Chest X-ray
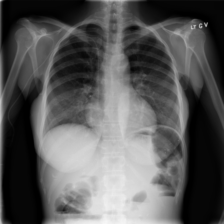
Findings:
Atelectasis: negative
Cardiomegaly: negative
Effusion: negative
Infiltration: negative
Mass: negative
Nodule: negative
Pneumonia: negative
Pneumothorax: negative
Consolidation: negative
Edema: negative
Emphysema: negative
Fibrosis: negative
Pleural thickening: negative
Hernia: negative